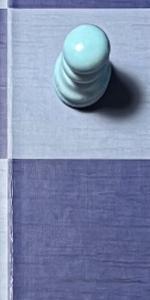
Label: Empty